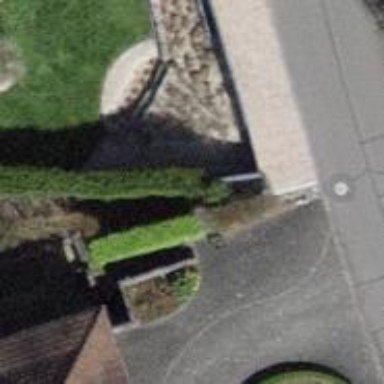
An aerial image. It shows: Hedge acting as barrier.